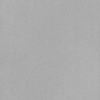
Label: dusty